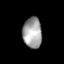
Tissue: lung
Cell type: Epithelial cells
Senescence score: 0.2395
Nuclear area (px): 575
Mean DAPI intensity: 161.438